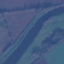
Land use / land cover class: River